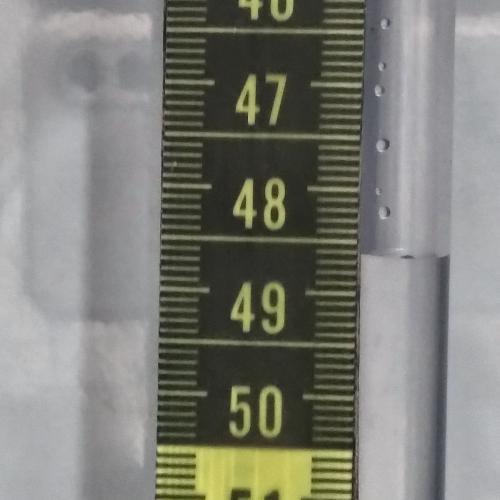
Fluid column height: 48.6 cm